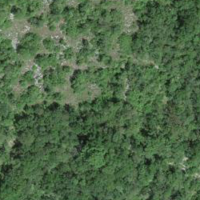
EUNIS habitat code: 41
Species observed at this site:
Vincetoxicum hirundinaria